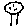
Label: tree